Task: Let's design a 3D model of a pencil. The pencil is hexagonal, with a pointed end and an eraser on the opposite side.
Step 103:
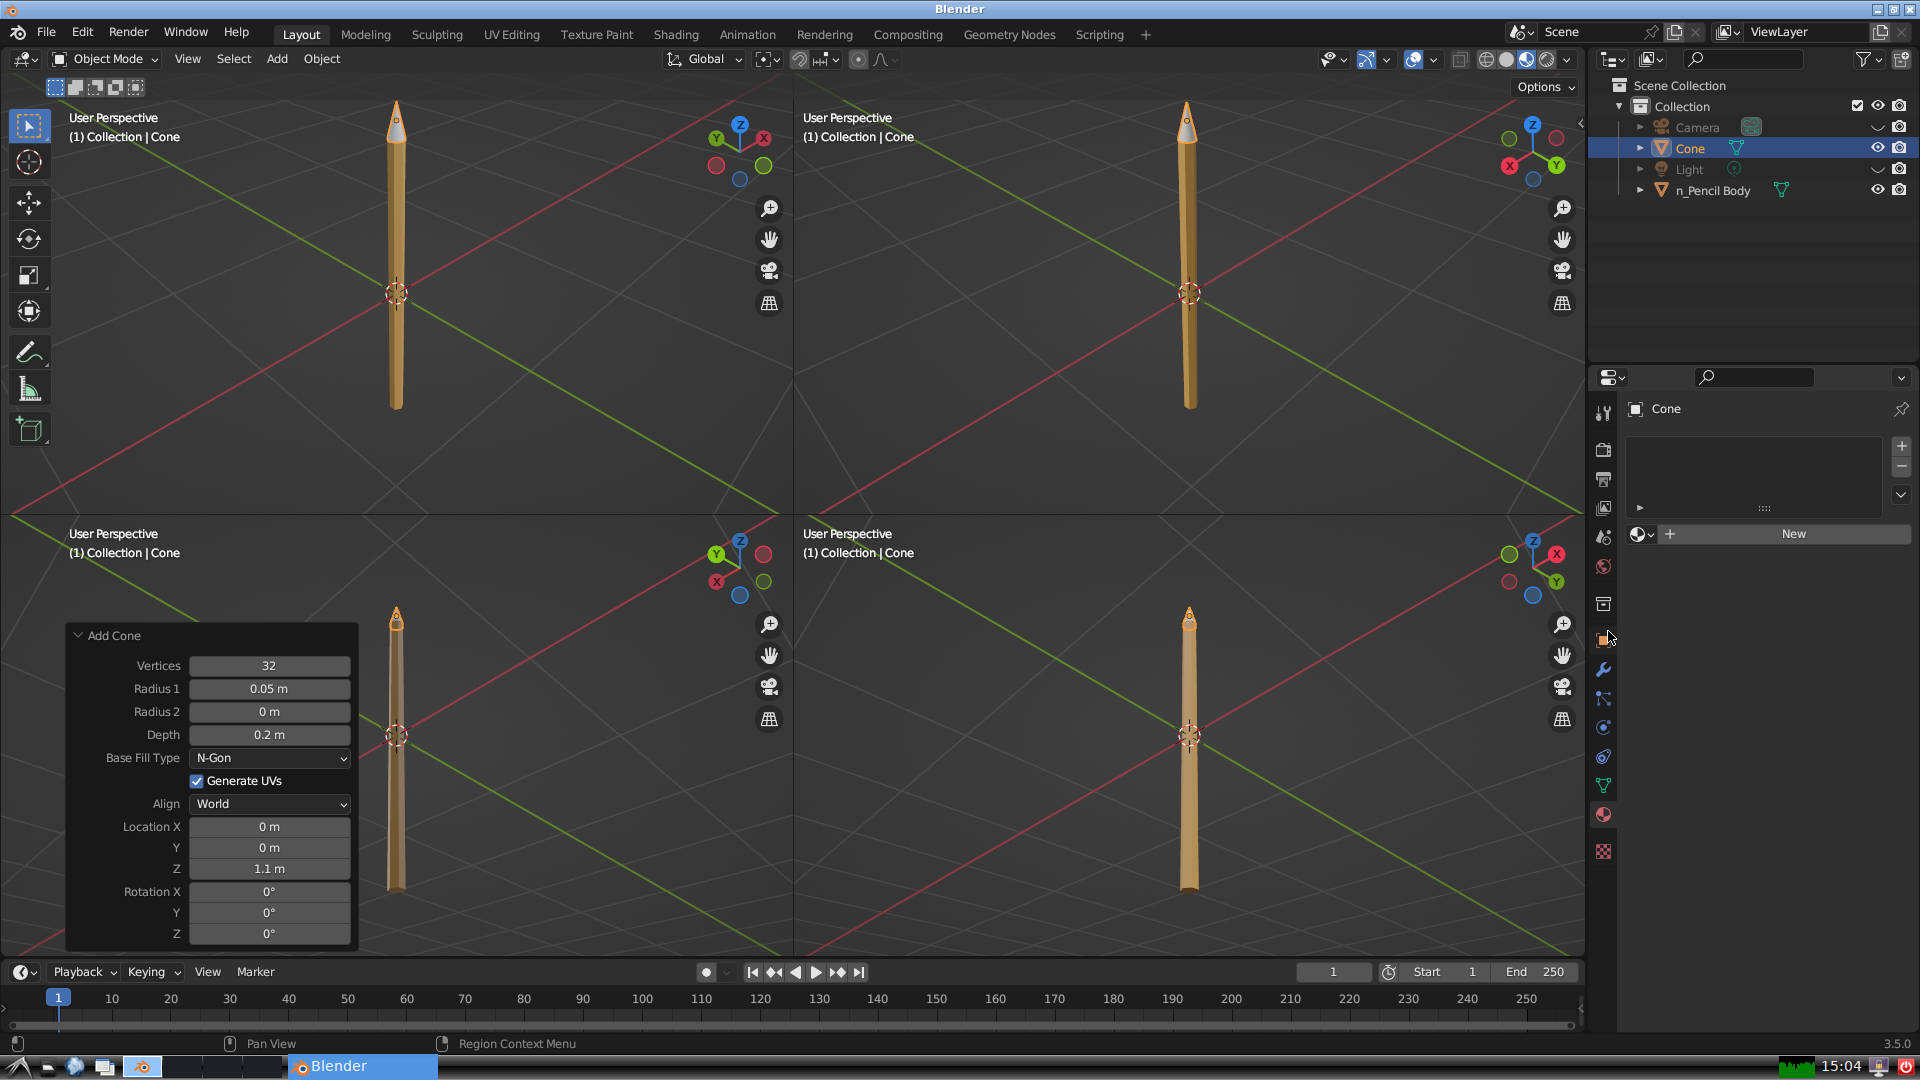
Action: click: no